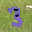
Label: 3